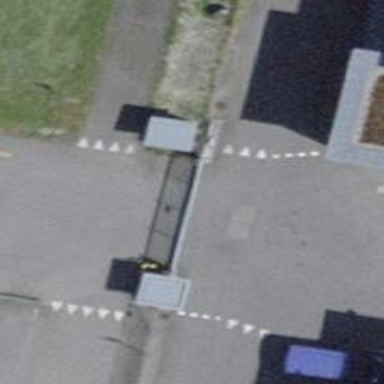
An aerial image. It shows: Gate with chain link fence.